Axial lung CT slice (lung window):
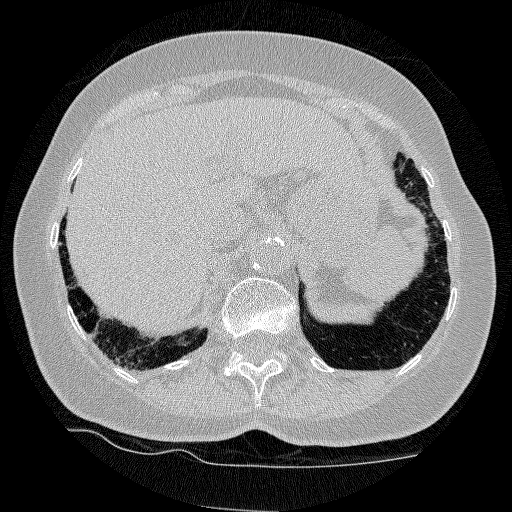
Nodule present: no